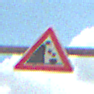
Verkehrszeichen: SteinschlagLinks
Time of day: Midday
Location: Outdoor (Suburban)
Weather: PartlyCloudy
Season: NotSpecified
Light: Natural